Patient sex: M
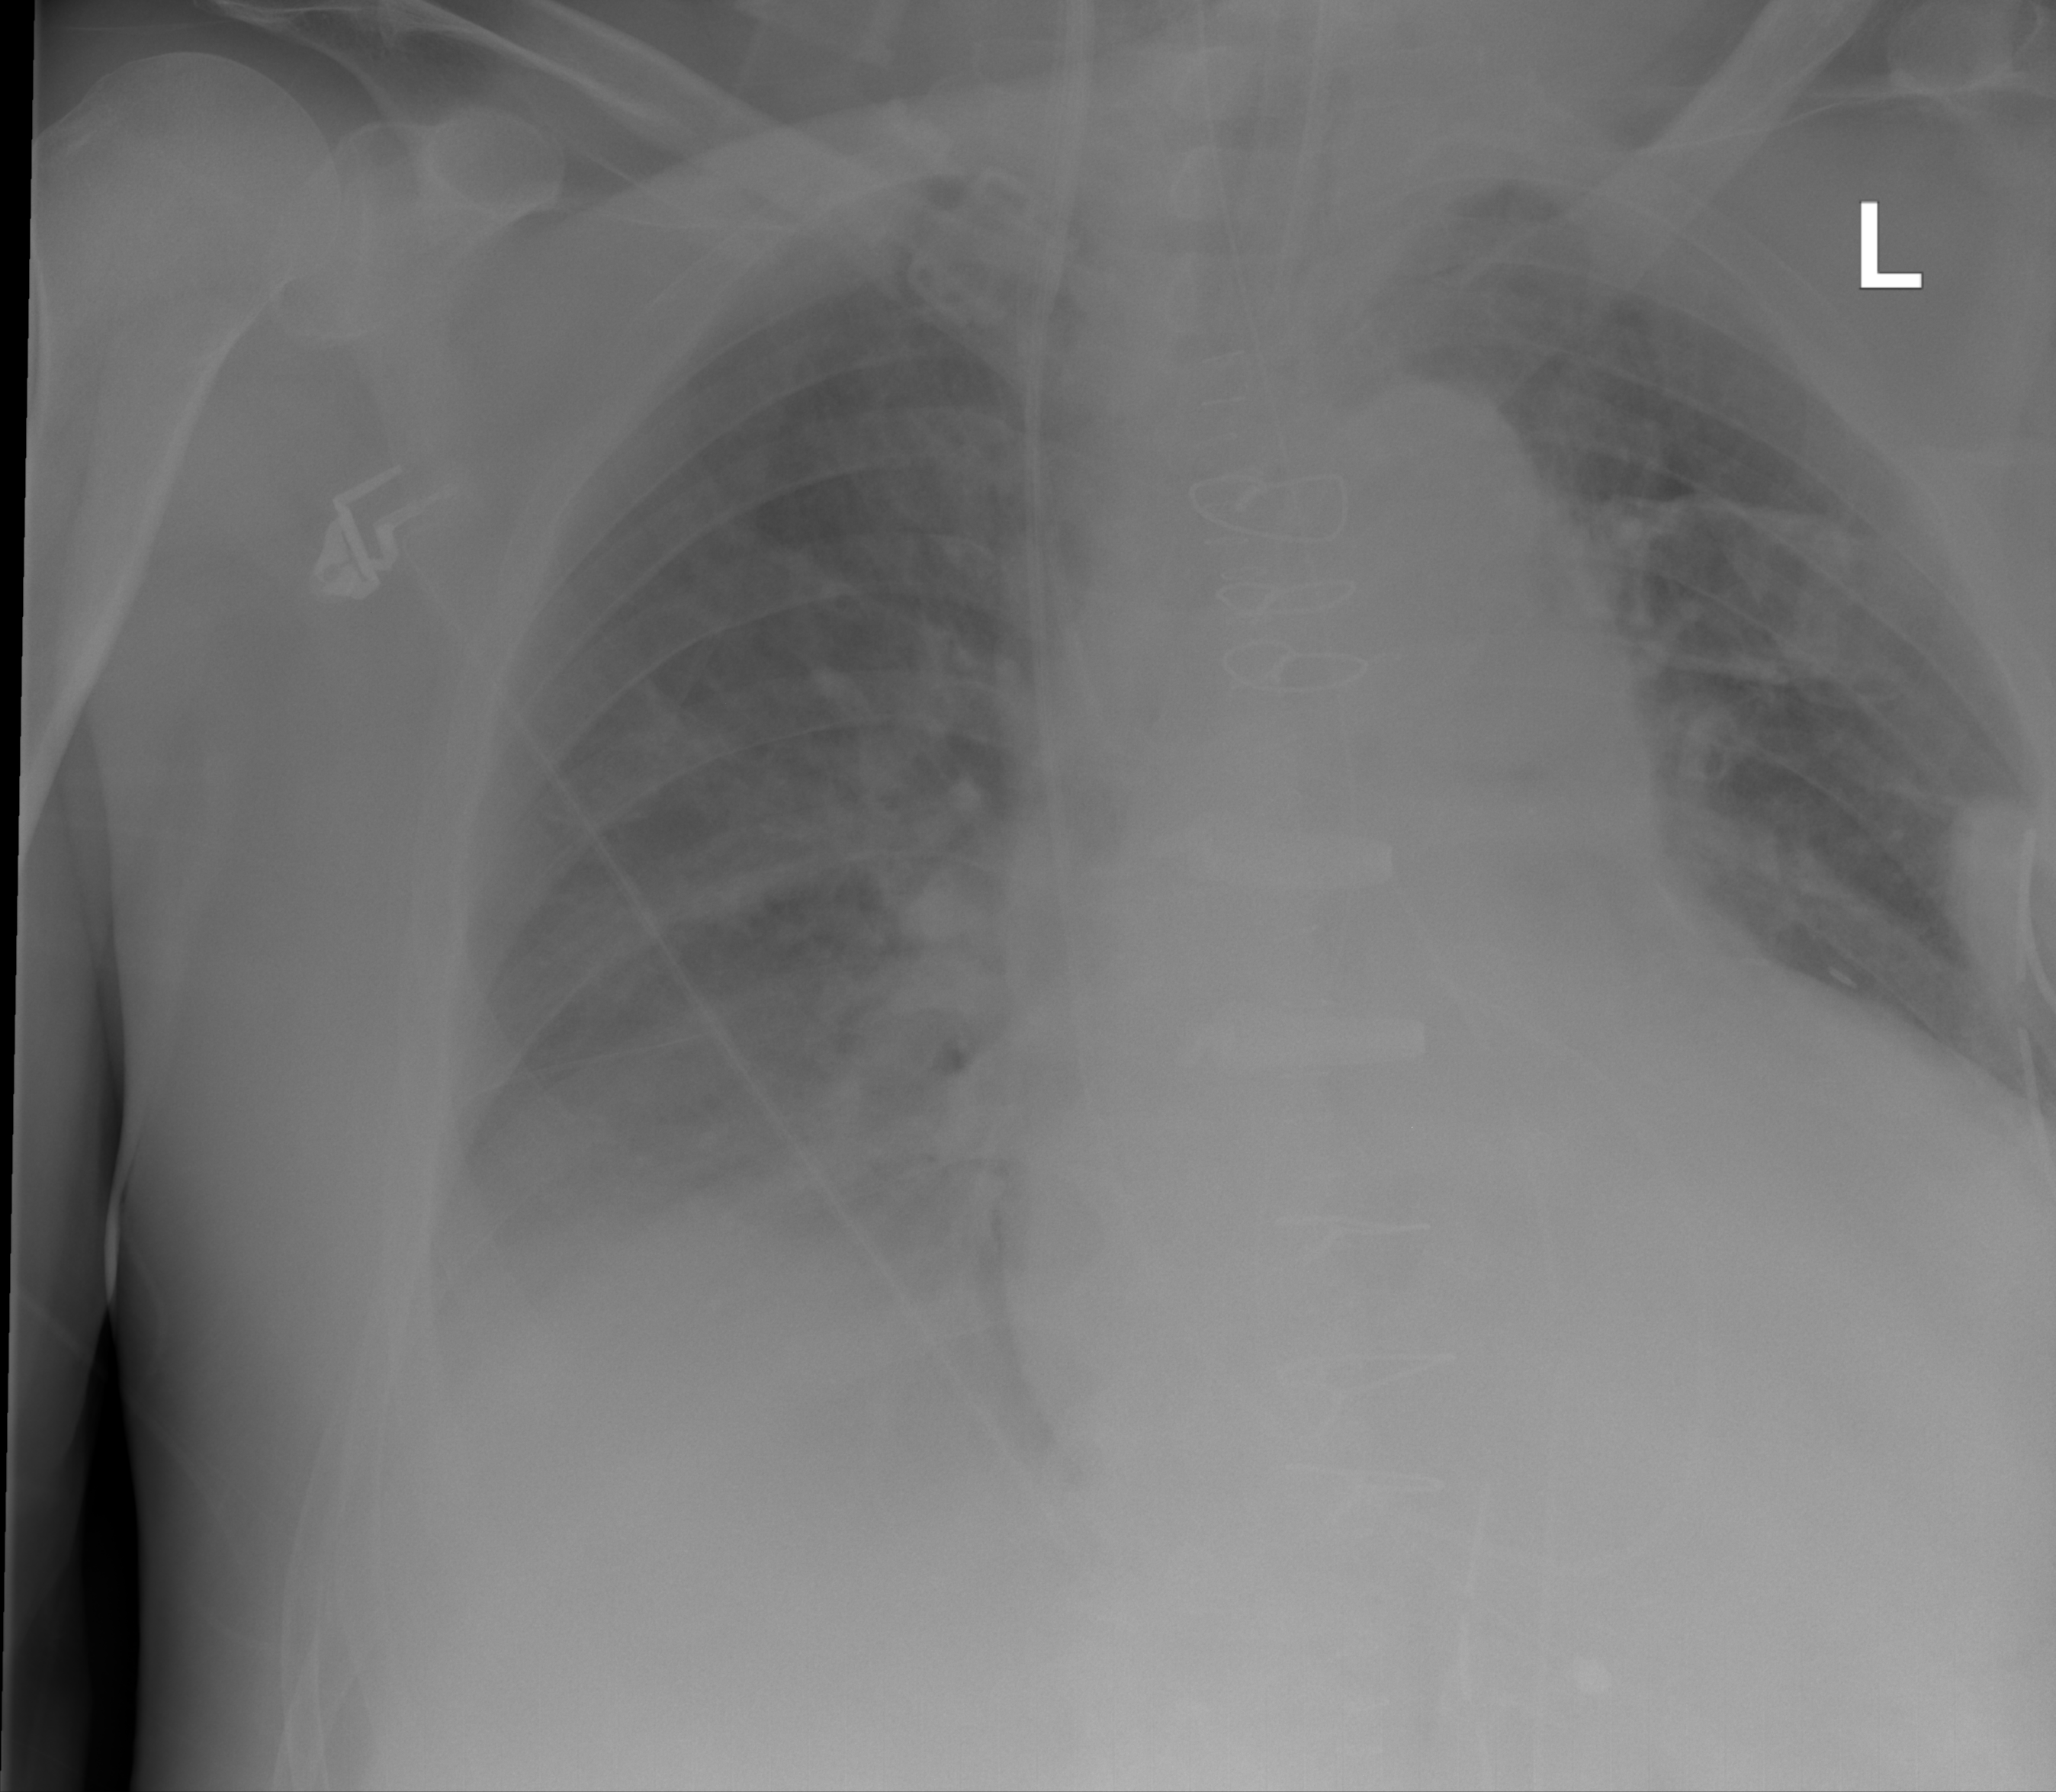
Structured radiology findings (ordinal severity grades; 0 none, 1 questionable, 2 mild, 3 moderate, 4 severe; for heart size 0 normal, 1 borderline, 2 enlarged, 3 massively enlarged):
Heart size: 2
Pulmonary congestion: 2
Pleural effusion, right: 2
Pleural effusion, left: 1
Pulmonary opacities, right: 2
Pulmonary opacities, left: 2
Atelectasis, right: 2
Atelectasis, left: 0